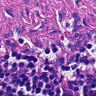
Metastatic tissue present: yes